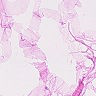
Metastatic tissue present: no